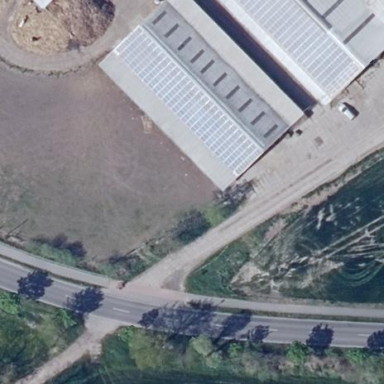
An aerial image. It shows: Farm auxiliary building.